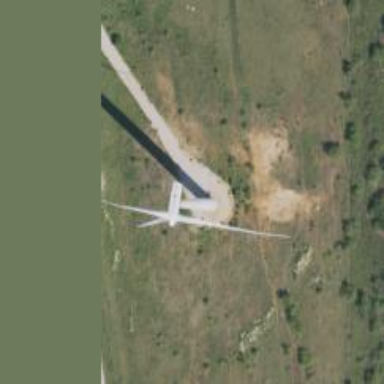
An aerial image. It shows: Wind generator powered by wind. The generator type is horizontal axis and it uses wind turbines.